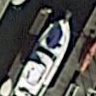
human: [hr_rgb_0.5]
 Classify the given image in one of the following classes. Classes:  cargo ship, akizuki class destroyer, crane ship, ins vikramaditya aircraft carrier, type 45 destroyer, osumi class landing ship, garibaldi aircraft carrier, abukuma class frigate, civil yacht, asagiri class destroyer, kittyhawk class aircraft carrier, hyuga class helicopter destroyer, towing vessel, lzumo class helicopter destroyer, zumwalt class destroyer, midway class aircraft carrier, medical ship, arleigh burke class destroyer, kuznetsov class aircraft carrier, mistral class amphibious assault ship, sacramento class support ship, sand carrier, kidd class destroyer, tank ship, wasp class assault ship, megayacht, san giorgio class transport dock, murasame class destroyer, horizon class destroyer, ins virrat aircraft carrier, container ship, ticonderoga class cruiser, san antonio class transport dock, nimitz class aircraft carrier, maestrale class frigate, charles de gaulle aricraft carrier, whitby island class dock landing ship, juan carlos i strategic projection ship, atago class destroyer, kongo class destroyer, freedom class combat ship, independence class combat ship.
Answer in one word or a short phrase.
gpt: Civil yacht